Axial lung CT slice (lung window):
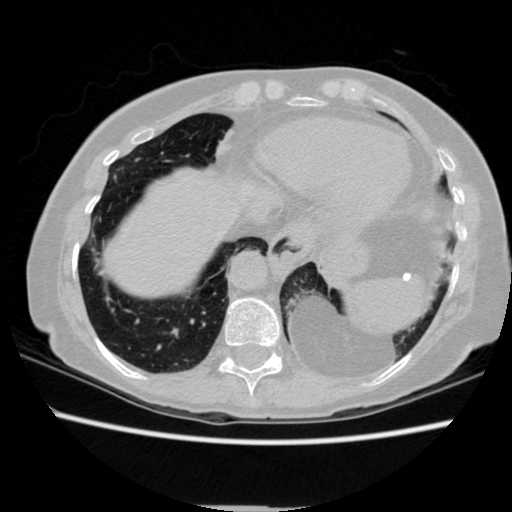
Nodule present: no